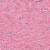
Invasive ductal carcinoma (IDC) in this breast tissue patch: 0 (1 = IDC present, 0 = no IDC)